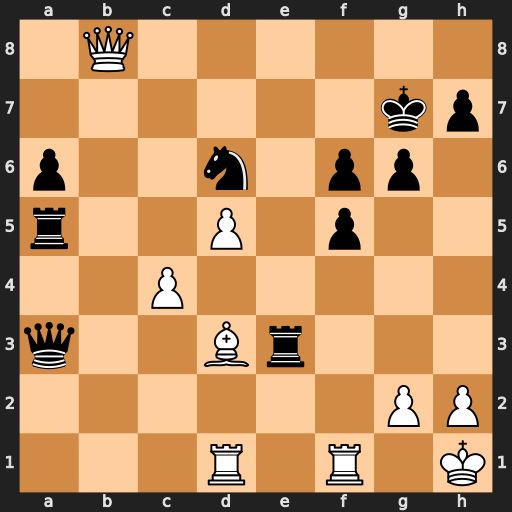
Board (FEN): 1Q6/6kp/p2n1pp1/r2P1p2/2P5/q2Br3/6PP/3R1R1K
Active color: w
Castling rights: -
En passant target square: -
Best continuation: Qa7+ Nf7 Qxe3